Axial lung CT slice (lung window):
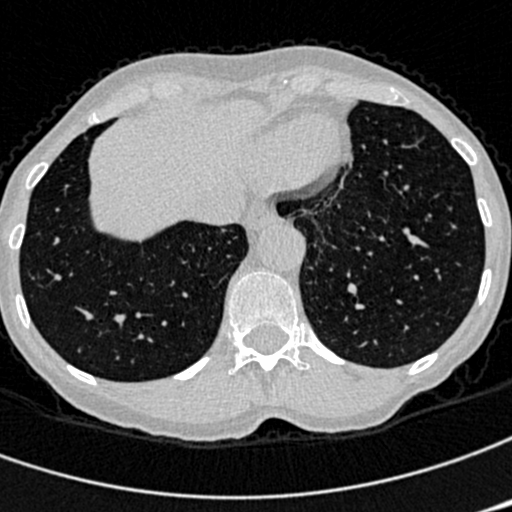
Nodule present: no